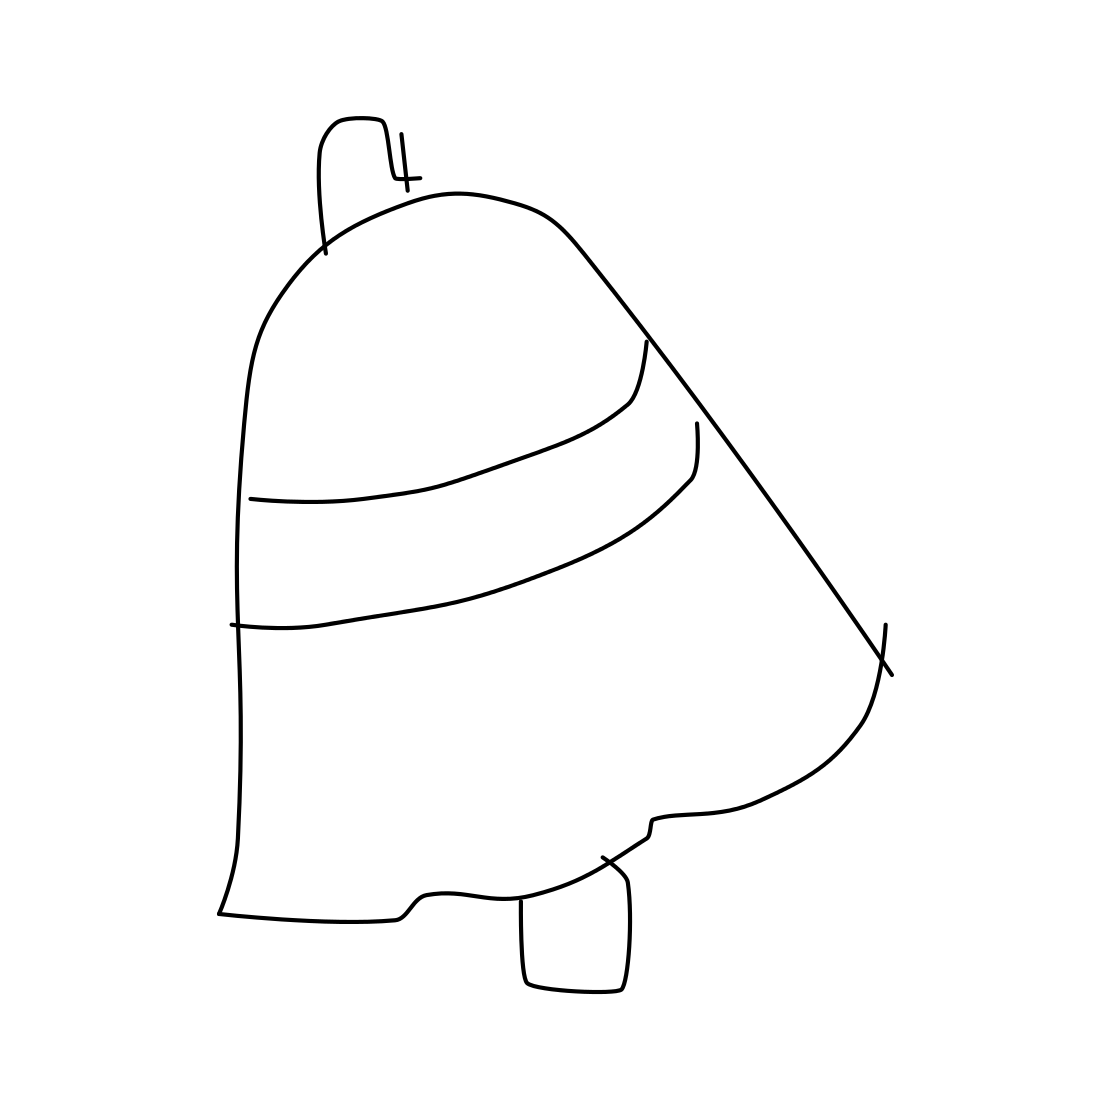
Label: bell